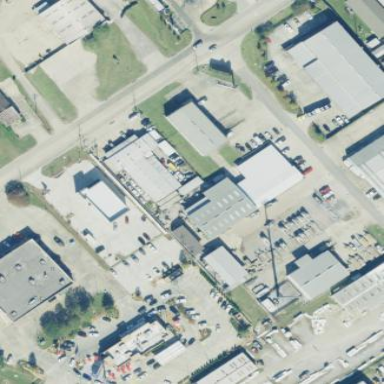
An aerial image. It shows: Industrial building.